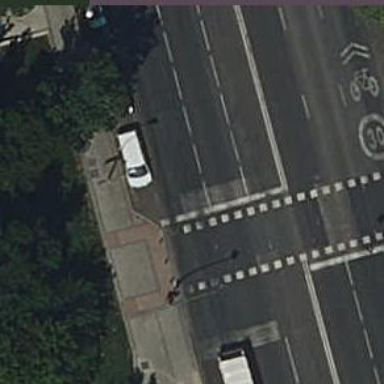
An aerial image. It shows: Traffic signals at road crossing.